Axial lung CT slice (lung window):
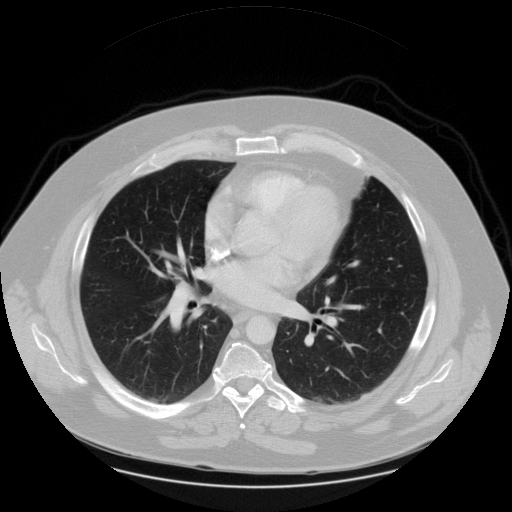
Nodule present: no